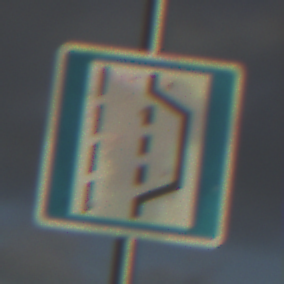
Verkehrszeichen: NothalteUndPannenbucht
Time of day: SunriseSunset
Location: Outdoor (Nature)
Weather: PartlyCloudy
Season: NotSpecified
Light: Natural